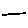
Label: line